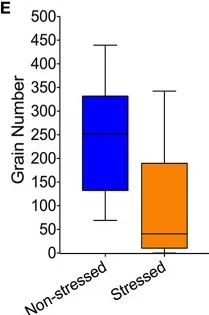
The overall reduction of grain number.
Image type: pathology (masson_trichrome)